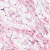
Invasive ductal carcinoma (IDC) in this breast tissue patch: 0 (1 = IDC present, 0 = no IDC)